Question: I am new to WPF and im trying to initiate a ListBox values at runtime, all I need is to add the values from 0-15000 at intervals of 500 (i.e. 0, 500, 1000 etc..)
As for now I am using -
And once the class get initialized im simple adding values to the list like that -
'''
List<int> intTimeData = new List<int>();
for (int i = 0; i <= 15000; )
{
intTimeData.Add(i);
i += 500;
}
listBoxIntTime.ItemsSource = intTimeData;
'''
problem is it's not working the list looks smooshi:

...any help?
The xaml code is -
'''
<UserControl x:Class="WpfApplication1.IRMore"
xmlns="http://schemas.microsoft.com/winfx/2006/xaml/presentation"
xmlns:x="http://schemas.microsoft.com/winfx/2006/xaml"
xmlns:mc="http://schemas.openxmlformats.org/markup-compatibility/2006"
xmlns:d="http://schemas.microsoft.com/expression/blend/2008"
xmlns:xctk="http://schemas.xceed.com/wpf/xaml/toolkit"
xmlns:xcdg="http://schemas.xceed.com/wpf/xaml/datagrid"
xmlns:theme="http://schemas.Xceed.Wpf.Toolkit.Themes"
mc:Ignorable="d"
d:DesignHeight="264" d:DesignWidth="438" Foreground="Gray">
<Grid Height="257" Width="439">
<Canvas Width="439" Height="257" Margin="0,0,66,23">
<Image HorizontalAlignment="Left" Name="image1" Source="Resources\B_10.png" Stretch="Fill" VerticalAlignment="Top" Width="439" Height="257" Canvas.Top="0" Canvas.Left="0" />
<Label Content="Image" Height="28" HorizontalAlignment="Left" Margin="22,220,0,0" Name="label5" VerticalAlignment="Top" Width="69" FontSize="12" Canvas.Left="-8" Canvas.Top="-213" />
<Label Content="Sharpening" Height="28" HorizontalAlignment="Left" Margin="22,220,0,0" VerticalAlignment="Top" Width="105" FontSize="12" Canvas.Left="-8" Canvas.Top="-172" />
<Label Content="Polarity" Height="28" HorizontalAlignment="Left" Margin="22,220,0,0" VerticalAlignment="Top" Width="71" FontSize="12" Canvas.Left="-8" Canvas.Top="-140" />
<Label Content="DRC" Height="28" HorizontalAlignment="Left" Margin="22,220,0,0" VerticalAlignment="Top" Width="43" FontSize="12" Canvas.Left="-8" Canvas.Top="-103" />
<Label Content="Calibration" Height="28" HorizontalAlignment="Left" Margin="22,220,0,0" VerticalAlignment="Top" Width="105" FontSize="12" Canvas.Left="-8" Canvas.Top="-56" />
<Label Content="Mirror" Height="28" HorizontalAlignment="Left" Margin="22,220,0,0" VerticalAlignment="Top" Width="59" FontSize="12" Canvas.Left="205" Canvas.Top="-178" />
<Label Canvas.Left="227" Canvas.Top="117" Content="Int. time" FontSize="12" Height="28" Width="59" />
<Label Canvas.Left="232" Canvas.Top="215" Content="Camera Power" FontSize="12" Height="28" Width="101" />
<Image Source ="Resources\A_16-slider.png" Canvas.Left="341" Canvas.Top="41" Height="25" Name="image2" Stretch="None" Width="52" />
<Label Canvas.Left="319" Canvas.Top="42" Content="On" FontSize="12" Height="28" Width="24" />
<Label Canvas.Left="399" Canvas.Top="42" Content="Off" FontSize="12" Height="28" Width="24" />
<Canvas></Canvas>
<Image Canvas.Left="124" Canvas.Top="47" Height="25" Name="image3" Source="Resources\A_16-slider.png" Stretch="None" Width="52" />
<RadioButton AllowDrop="True" Canvas.Left="129" Canvas.Top="51" Content="Switch" FontWeight="Bold" ForceCursor="False" Grid.Row="2" Height="16" Name="radioButtonSharpeningOn" Style="{StaticResource ToggleSwitchStyle}" Width="20" Checked="radioButtonSharpening_Checked">
<RadioButton.Template>
<ControlTemplate TargetType="{x:Type ToggleButton}">
<Canvas>
<Image Name="buttonImage" Opacity="0" Source="resources\A_16-round-button.png" />
</Canvas>
<ControlTemplate.Triggers>
<Trigger Property="ToggleButton.IsChecked" Value="true">
<Setter Property="UIElement.Opacity" TargetName="buttonImage" Value="1" />
</Trigger>
</ControlTemplate.Triggers>
</ControlTemplate>
</RadioButton.Template>
</RadioButton>
<RadioButton AllowDrop="True" Canvas.Left="154" Canvas.Top="51" Content="Switch" FontWeight="Bold" ForceCursor="False" Grid.Row="2" Height="17" Name="radioButtonSharpeningOff" Style="{StaticResource ToggleSwitchStyle}" Width="24" Checked="radioButtonSharpening_Checked">
<RadioButton.Template>
<ControlTemplate TargetType="{x:Type ToggleButton}">
<Canvas>
<Image Name="buttonImage" Opacity="0" Source="resources\A_16-round-button.png" />
</Canvas>
<ControlTemplate.Triggers>
<Trigger Property="ToggleButton.IsChecked" Value="true">
<Setter Property="UIElement.Opacity" TargetName="buttonImage" Value="1" />
</Trigger>
</ControlTemplate.Triggers>
</ControlTemplate>
</RadioButton.Template>
</RadioButton>
<Label Canvas.Left="102" Canvas.Top="49" Content="On" FontSize="12" Height="28" Width="24" />
<Label Canvas.Left="182" Canvas.Top="49" Content="Off" FontSize="12" Height="28" Width="24" />
<Canvas Name="DRC" >
<Image Canvas.Left="124" Canvas.Top="119" Height="25" Name="image4" Source="Resources\A_16-slider.png" Stretch="None" Width="52" />
<Label Canvas.Left="100" Canvas.Top="122" Content="On" FontSize="12" Height="28" Width="24" />
<Label Canvas.Left="180" Canvas.Top="122" Content="Off" FontSize="12" Height="28" Width="24" />
<RadioButton AllowDrop="True" Canvas.Left="129" Canvas.Top="123" Content="Switch" FontWeight="Bold" ForceCursor="False" Grid.Row="2" Height="22" Name="radioButtonDRCOn" Style="{StaticResource ToggleSwitchStyle}" Width="21" Checked="radioButtonDRC_Checked">
<RadioButton.Template>
<ControlTemplate TargetType="{x:Type ToggleButton}">
<Canvas>
<Image Name="buttonImage" Opacity="0" Source="resources\A_16-round-button.png" />
</Canvas>
<ControlTemplate.Triggers>
<Trigger Property="ToggleButton.IsChecked" Value="true">
<Setter Property="UIElement.Opacity" TargetName="buttonImage" Value="1" />
</Trigger>
</ControlTemplate.Triggers>
</ControlTemplate>
</RadioButton.Template>
</RadioButton>
<RadioButton AllowDrop="True" Canvas.Left="154" Canvas.Top="124" Content="Switch" FontWeight="Bold" ForceCursor="False" Grid.Row="2" Height="21" Name="radioButtonDRCOff" Style="{StaticResource ToggleSwitchStyle}" Width="24" Checked="radioButtonDRC_Checked">
<RadioButton.Template>
<ControlTemplate TargetType="{x:Type ToggleButton}">
<Canvas>
<Image Name="buttonImage" Opacity="0" Source="resources\A_16-round-button.png" />
</Canvas>
<ControlTemplate.Triggers>
<Trigger Property="ToggleButton.IsChecked" Value="true">
<Setter Property="UIElement.Opacity" TargetName="buttonImage" Value="1" />
</Trigger>
</ControlTemplate.Triggers>
</ControlTemplate>
</RadioButton.Template>
</RadioButton>
</Canvas>
<CheckBox AllowDrop="True" Canvas.Left="84" Canvas.Top="161" Content="Switch" FontWeight="Bold" ForceCursor="False" Grid.Row="2" Height="31" Name="radioButtonCalibration" Style="{StaticResource ToggleSwitchStyle}" Width="148" Checked="radioButtonCalibration_Checked">
<CheckBox.Template>
<ControlTemplate TargetType="{x:Type ToggleButton}">
<Canvas Name="Polarity">
<Image Name="buttonImage" Source="resources\A_28-non-selected.png" />
<TextBlock VerticalAlignment="Center" FontSize="12" Foreground="White" FontWeight="Normal" HorizontalAlignment="Center" TextWrapping="Wrap" Canvas.Left="10" Canvas.Top="5">1P NUC CALIBRATION</TextBlock>
</Canvas>
<ControlTemplate.Triggers>
<Trigger Property="ToggleButton.IsChecked" Value="true">
<Setter Property="UIElement.Opacity" TargetName="buttonImage" Value="1" />
<Setter Property="Source" TargetName="buttonImage" Value="Resources\A_28-selected.png" />
</Trigger>
</ControlTemplate.Triggers>
</ControlTemplate>
</CheckBox.Template>
</CheckBox>
<CheckBox AllowDrop="True" Canvas.Left="14" Canvas.Top="213" Content="Switch" FontWeight="Bold" ForceCursor="False" Grid.Row="2" Height="31" Name="radioButtonRestoreSetting" Style="{StaticResource ToggleSwitchStyle}" Width="148" Click="radioButtonRestoreSetting_Click">
<CheckBox.Template>
<ControlTemplate TargetType="{x:Type ToggleButton}">
<Canvas Name="Polarity">
<Image Name="buttonImage" Source="resources\A_28-non-selected.png" />
<TextBlock Canvas.Left="30" Canvas.Top="4" FontSize="12" FontWeight="Normal" Foreground="White" HorizontalAlignment="Center" TextWrapping="Wrap" VerticalAlignment="Center">Restore Setting</TextBlock>
</Canvas>
<ControlTemplate.Triggers>
<Trigger Property="ToggleButton.IsChecked" Value="true">
<Setter Property="UIElement.Opacity" TargetName="buttonImage" Value="1" />
<Setter Property="Image.Source" TargetName="buttonImage" Value="Resources\A_28-selected.png" />
</Trigger>
</ControlTemplate.Triggers>
</ControlTemplate>
</CheckBox.Template>
</CheckBox>
<Canvas Name="OnOff" Height="31" Width="89" Canvas.Top="207" Canvas.Left="330">
<Image Canvas.Left="18" Canvas.Top="3" Height="25" Name="image5" Source="Resources\A_16-slider.png" Stretch="None" Width="52" />
<Label Canvas.Left="-2" Canvas.Top="5" Content="On" FontSize="12" Height="28" Width="24" />
<Label Canvas.Left="70" Canvas.Top="5" Content="Off" FontSize="12" Height="28" Width="24" />
<RadioButton AllowDrop="True" Canvas.Left="23" Canvas.Top="8" Content="Switch" FontWeight="Bold" ForceCursor="False" Grid.Row="2" Height="23" Name="radioButtoncameraPowerOn" Style="{StaticResource ToggleSwitchStyle}" Width="23" Checked="radioButtonCameraPower_Checked" HorizontalAlignment="Center" VerticalAlignment="Center">
<RadioButton.Template>
<ControlTemplate TargetType="{x:Type ToggleButton}">
<Canvas>
<Image Name="buttonImage" Opacity="0" Source="resources\A_16-round-button.png" />
</Canvas>
<ControlTemplate.Triggers>
<Trigger Property="ToggleButton.IsChecked" Value="true">
<Setter Property="UIElement.Opacity" TargetName="buttonImage" Value="1" />
</Trigger>
</ControlTemplate.Triggers>
</ControlTemplate>
</RadioButton.Template>
</RadioButton>
<RadioButton AllowDrop="True" Canvas.Left="48" Canvas.Top="8" Content="Switch" FontWeight="Bold" ForceCursor="False" Grid.Row="2" Height="23" Name="radioButtonCameraPowerOff" Style="{StaticResource ToggleSwitchStyle}" Width="23" Checked="radioButtonCameraPower_Checked" HorizontalAlignment="Center" VerticalAlignment="Center">
<RadioButton.Template>
<ControlTemplate TargetType="{x:Type ToggleButton}">
<Canvas>
<Image Name="buttonImage" Opacity="0" Source="resources\A_16-round-button.png" />
</Canvas>
<ControlTemplate.Triggers>
<Trigger Property="ToggleButton.IsChecked" Value="true">
<Setter Property="UIElement.Opacity" TargetName="buttonImage" Value="1" />
</Trigger>
</ControlTemplate.Triggers>
</ControlTemplate>
</RadioButton.Template>
</RadioButton>
</Canvas>
<!--<xctk:IntegerUpDown Style="{StaticResource myIntUpDownStyle}" FormatString="" Increment="500" Maximum="15000" Minimum="0" Value="0" Name="updownIntTime" Text="0" Canvas.Left="334" Canvas.Top="115" Width="60" DataContextChanged="updownIntTime_DataContextChanged"></xctk:IntegerUpDown>-->
<Label Canvas.Left="227" Canvas.Top="81" Content="Frame Averaging" FontSize="12" Height="28" Width="92" />
<ListBox SelectionChanged="listBoxframeAvg_SelectionChanged" Name="listBoxframeAvg" Height="25" Width="60" Canvas.Left="339" Canvas.Top="80" Background="#FF404040" BorderBrush="{x:Null}">
<ListBoxItem Content="1" Background="#FF404040" BorderBrush="Black" OpacityMask="Black"></ListBoxItem>
<ListBoxItem Content="2" />
<ListBoxItem Content="4" />
<ListBoxItem Content="8" />
<ListBoxItem Content="16" />
<ListBoxItem Content="32" />
<ListBoxItem Content="64" />
<ListBoxItem />
</ListBox>
<ListBox SelectionChanged="listBoxIntTime_SelectionChanged" Name="listBoxIntTime" Height="25" Width="60" Canvas.Left="339" Canvas.Top="117" Background="#FF404040" BorderBrush="{x:Null}">
<ListBox.ItemTemplate>
<DataTemplate>
<Grid>
<Grid.ColumnDefinitions>
<ColumnDefinition Width="60"/>
</Grid.ColumnDefinitions>
</Grid>
</DataTemplate>
</ListBox.ItemTemplate>
</ListBox>
<RadioButton Name="radiobuttonOnMirror" AllowDrop="True" Canvas.Left="347" Canvas.Top="45" Height="25" Style="{StaticResource ToggleSwitchStyle}" Width="30" Content="Switch" ForceCursor="False" FontWeight="Bold" Grid.Row="2" Checked="radiobuttonMirror_Checked">
<ToggleButton.Template>
<ControlTemplate TargetType="{x:Type ToggleButton}">
<Canvas>
<Image Name="buttonImage" Opacity="0" Source="resources\A_16-round-button.png" />
</Canvas>
<ControlTemplate.Triggers>
<Trigger Property="ToggleButton.IsChecked" Value="true">
<Setter Property="Image.Opacity" TargetName="buttonImage" Value="1" />
</Trigger>
</ControlTemplate.Triggers>
</ControlTemplate>
</ToggleButton.Template>
</RadioButton>
<RadioButton Name="radiobuttonOffMirror" AllowDrop="True" Canvas.Left="371" Canvas.Top="46" Height="22" Style="{StaticResource ToggleSwitchStyle}" Width="28" Content="Switch" ForceCursor="False" FontWeight="Bold" Grid.Row="2" Checked="radiobuttonMirror_Checked">
<ToggleButton.Template>
<ControlTemplate TargetType="{x:Type ToggleButton}">
<Canvas>
<Image Name="buttonImage" Opacity="0" Source="resources\A_16-round-button.png" />
</Canvas>
<ControlTemplate.Triggers>
<Trigger Property="ToggleButton.IsChecked" Value="true">
<Setter Property="Image.Opacity" TargetName="buttonImage" Value="1" />
</Trigger>
</ControlTemplate.Triggers>
</ControlTemplate>
</ToggleButton.Template>
</RadioButton>
</Canvas>
<Canvas Margin="84,68,290,175">
<RadioButton AllowDrop="True" Canvas.Left="64" Canvas.Top="12" Content="Switch" FontWeight="Bold" ForceCursor="False" Grid.Row="2" Height="25" Name="radioButtonPolarityWhiteHot" Style="{StaticResource ToggleSwitchStyle}" Width="64" HorizontalAlignment="Left" VerticalAlignment="Top" Checked="radioButtonPolarity_Checked">
<RadioButton.Template>
<ControlTemplate TargetType="{x:Type ToggleButton}">
<Canvas Name="Polarity">
<Image Name="buttonImage" Source="resources\A_27-non-selected.png" />
<TextBlock VerticalAlignment="Center" FontSize="12" Foreground="White" FontWeight="Normal" HorizontalAlignment="Center" TextWrapping="Wrap" Canvas.Left="4" Canvas.Top="5">White Hot</TextBlock>
</Canvas>
<ControlTemplate.Triggers>
<Trigger Property="ToggleButton.IsChecked" Value="true">
<Setter Property="UIElement.Opacity" TargetName="buttonImage" Value="1" />
<Setter Property="Source" TargetName="buttonImage" Value="Resources\A_27-selected.png" />
</Trigger>
</ControlTemplate.Triggers>
</ControlTemplate>
</RadioButton.Template>
</RadioButton>
<RadioButton AllowDrop="True" Canvas.Left="-2" Canvas.Top="12" Content="Switch" FontWeight="Bold" ForceCursor="False" Grid.Row="2" Height="25" Name="radioButtonPolarityBlackHot" Style="{StaticResource ToggleSwitchStyle}" Width="64" Checked="radioButtonPolarity_Checked">
<RadioButton.Template>
<ControlTemplate TargetType="{x:Type ToggleButton}">
<Canvas Name="Polarity">
<Image Name="buttonImage" Source="resources\A_26-non-selected.png" />
<TextBlock VerticalAlignment="Center" FontSize="12" Foreground="White" FontWeight="Normal" HorizontalAlignment="Center" TextWrapping="Wrap" Canvas.Left="10" Canvas.Top="5">Black Hot</TextBlock>
</Canvas>
<ControlTemplate.Triggers>
<Trigger Property="ToggleButton.IsChecked" Value="true">
<Setter Property="UIElement.Opacity" TargetName="buttonImage" Value="1" />
<Setter Property="Source" TargetName="buttonImage" Value="Resources\A_26-selected.png" />
</Trigger>
</ControlTemplate.Triggers>
</ControlTemplate>
</RadioButton.Template>
</RadioButton>
<Canvas Name="INtTime" ></Canvas>
</Canvas>
</Grid>
</UserControl>
'''
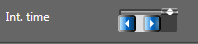
Answer: When developping with XAML You should use ObservableCollection<> instead of List<> <URL>.
Why? because Observable collection whill notify a change everytime the collection is modified in order to refresh the view.
It should look like this :
'ObservableCollection<int> collection = new ObservableCollection<int>(); ListBox.DataSource = collection; for (int i = 0; i <= 15000; ) { collection.Add(i); i += 500; }'
Now each time you call the add method the will be updated with the data